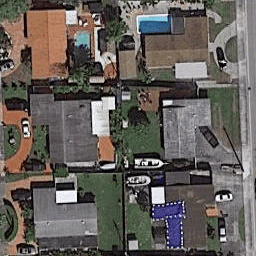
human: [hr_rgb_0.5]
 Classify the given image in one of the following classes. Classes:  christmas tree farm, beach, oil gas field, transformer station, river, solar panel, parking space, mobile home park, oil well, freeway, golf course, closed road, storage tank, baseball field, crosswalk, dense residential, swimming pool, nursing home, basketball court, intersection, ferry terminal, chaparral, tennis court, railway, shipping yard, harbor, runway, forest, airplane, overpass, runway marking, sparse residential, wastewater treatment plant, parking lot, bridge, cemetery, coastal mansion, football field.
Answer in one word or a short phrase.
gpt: dense residential